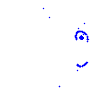
Particle: kaon